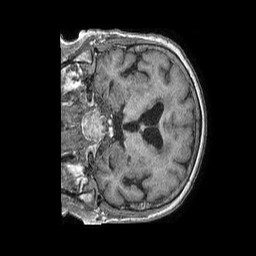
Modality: T1w
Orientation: coronal
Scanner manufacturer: philips
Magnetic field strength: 1.5 T
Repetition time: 0.007515 s
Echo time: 0.003414 s